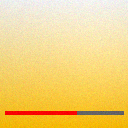
Screen state: on